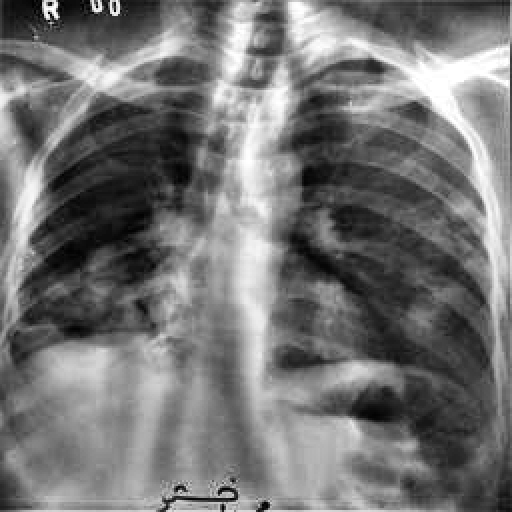
Finding: TUBERCULOSIS